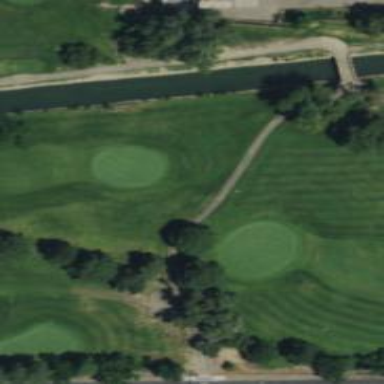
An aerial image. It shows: Golf cartpath that is also road path.